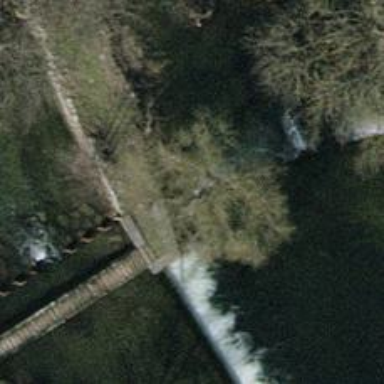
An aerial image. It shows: Weir in waterway.